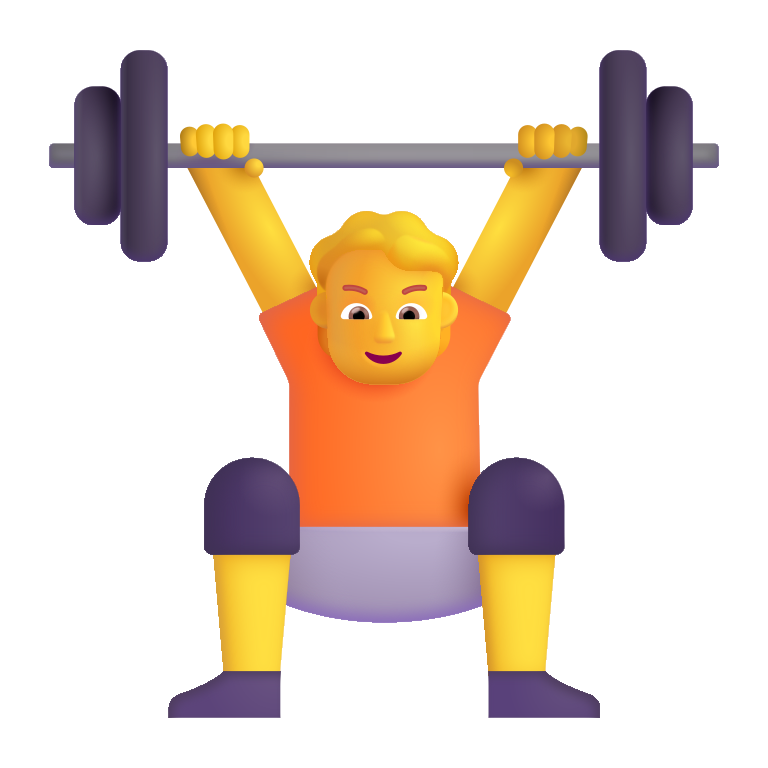
person lifting weights color default